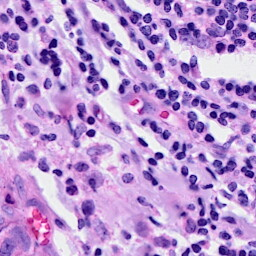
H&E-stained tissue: Breast